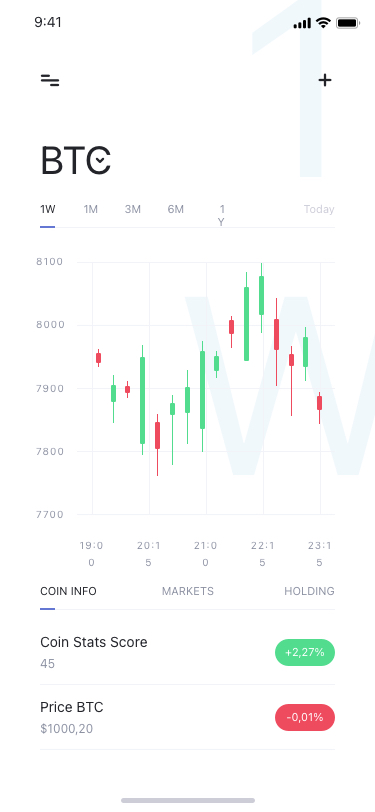
Text in this UI design:
$1000,20
Price BTC
45
Coin Stats Score
HOLDING
MARKETS
COIN INFO
7800
7900
8000
8100
23:15
22:15
21:00
20:15
19:00
7700
Today
1Y
6M
3M
1M
1W
BTC